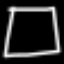
Label: square